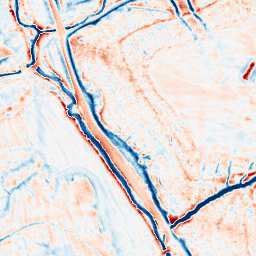
Category: edge_preserving
Decomposition family: guided
Decomposition parameters: radius: 4
eps: 0.001
Upsampling method: sinc_hamming
Upsampling parameters: scale: 2
kernel_size: 16
Upsampling scale: 2